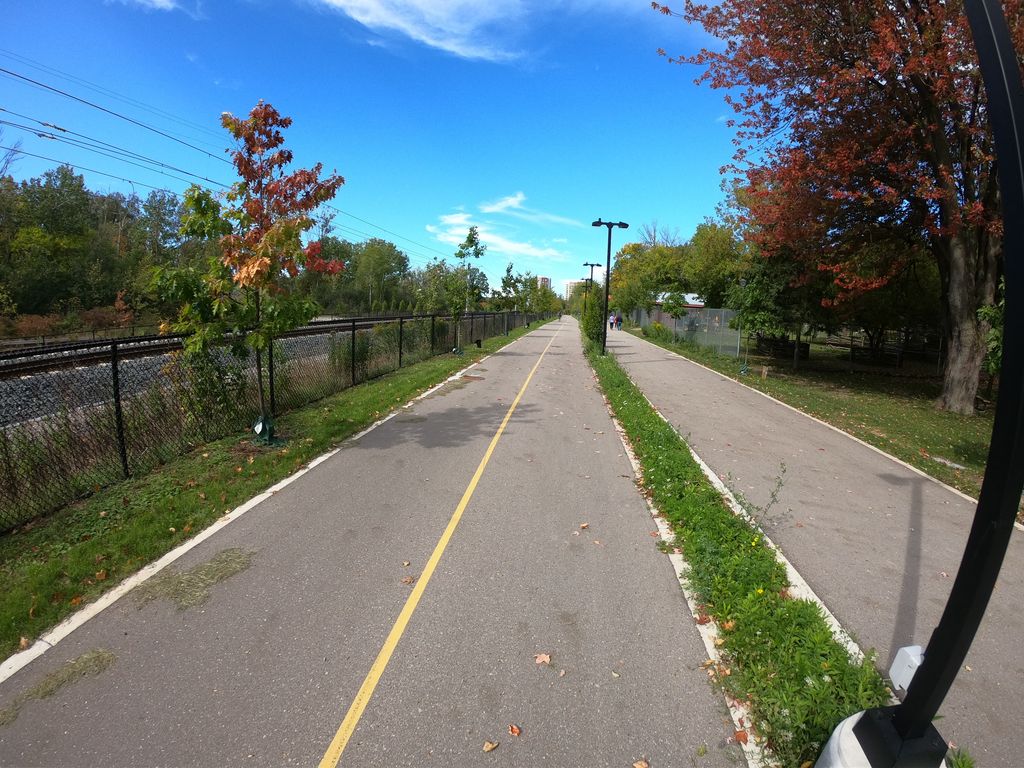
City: kitchener-waterloo